Question: I am using the ListPicker from the Windows Phone Toolkit. It is setup very basically, but for some reason, the items in the popup are always obscured by anything below them, like this:

Here, the text "jburchel" was beneath the ListPicker, and _http://science.nasa.gov/me Was a ListPickerItem. You can see how the underlying text box appears normally but the ListPickerItem is below. I tried changing the order on the XAML of the ListPicker and TextBlock, but it didn't help. I have tried lots of combinations of settings, messed around with the template, but this has persisted. Does anybody know this problem?
Here is an example of ListPicker XAML I use. It is extremely basic.
'''
<toolkit:ListPicker HorizontalAlignment="Left" Margin="24,41,0,0" Name="txtUrl"
VerticalAlignment="Top" Width="434" Cursor="IBeam">
<toolkit:ListPickerItem Content="http://rss.cnn.com/services/podcasting/studentnews/rss"/>
<toolkit:ListPickerItem Content="http://science.nasa.gov/media/medialibrary/2010/10/28/podcast.xml"/>
<toolkit:ListPickerItem Content="http://www.sciencemag.org/rss/podcast.xml"/>
</toolkit:ListPicker>
<TextBlock Height="30" HorizontalAlignment="Left" Margin="33,19,0,0" Name="textBlock1" Text="Podcast URL:" VerticalAlignment="Top" />
<TextBox Height="72" HorizontalAlignment="Left" Margin="15,141,0,0" Name="txtUser" Text="jburchel" VerticalAlignment="Top" Width="460" />
'''
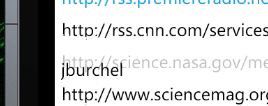
Answer: The problem seems to be (though can't say for sure without more XAML) that you're laying out your controls using the to position elements. As you've just found out, this isn't necesarily the best approach to take. Silverlight has a wide range of layout containers that help you lay out your controls without requiring you to manually position each element.
In this instance, it seems that you might be positioning controls vertically stacked above each other, for which you can use the 'StackPanel' container. You simply add each child element to the 'StackPanel' and it handles layout them out on top of each other. Once you've done this, because the next element is always below the 'ListPicker', when the 'ListPicker' expands, the elements below it are pushed down.
For more complex layouts you can use the 'Grid' container (which is almost certainly the current parent container of your controls), but you should use rows and columns to ensure that elements don't "bleed" into each other. Note: The flexibility of the 'Grid' element comes at a price and you shoudl carefully consider whether you need to use it or whether you can use a simpler container, especially for repeated containers in lists, for example.
If you're new to the layout system in Silverlight, you may find this resource particularly useful: <URL>